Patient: sex M, age 37
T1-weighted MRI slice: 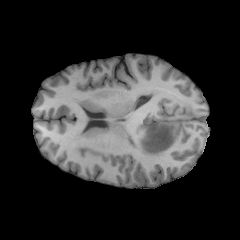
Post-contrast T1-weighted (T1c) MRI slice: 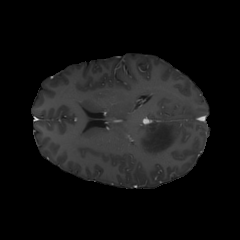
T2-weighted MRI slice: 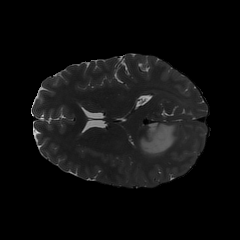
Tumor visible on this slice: yes
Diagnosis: Astrocytoma, IDH-mutant
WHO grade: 2